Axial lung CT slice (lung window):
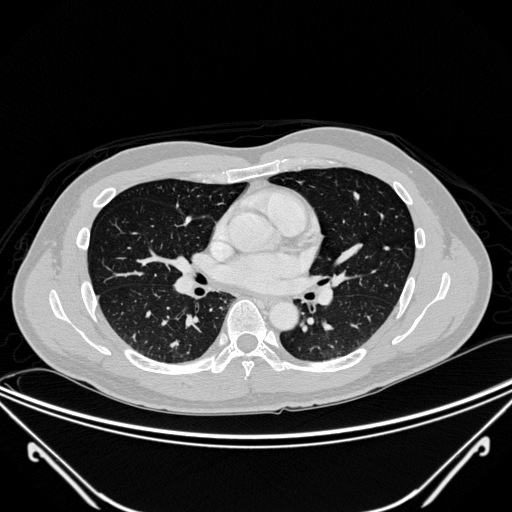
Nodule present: no